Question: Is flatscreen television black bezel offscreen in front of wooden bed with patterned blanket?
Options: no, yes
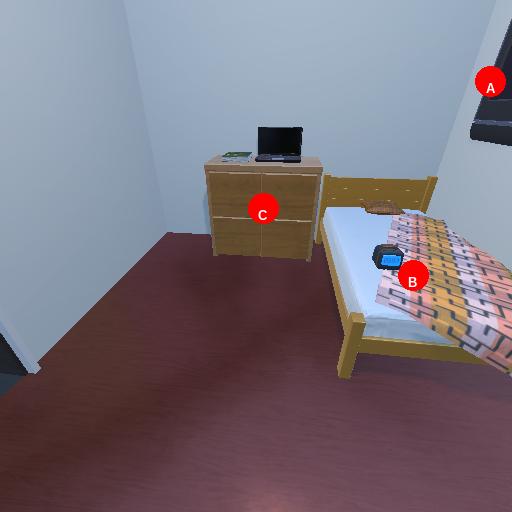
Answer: no